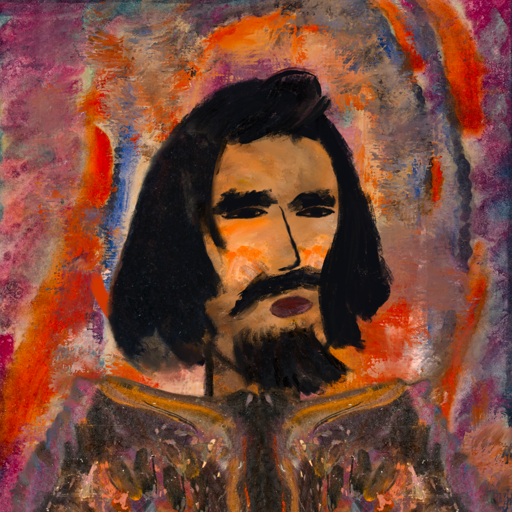
Background: Experience, Head And Neck Side: Gypsy_Queen, Face Side: Mosgoul, Bust: Gypsy_Queen, Hair Side: Mosgoul, Head Accessory: Blank, Second Necklace: Blank, Necklace: Blank, Baby: Blank